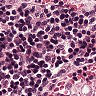
Metastatic tissue present: no